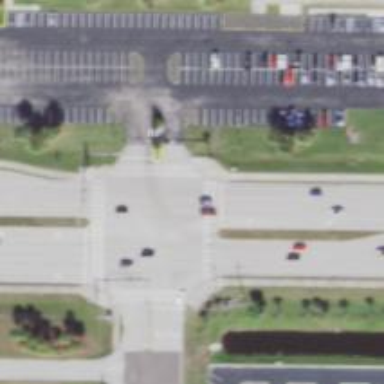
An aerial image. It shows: Crossing road.